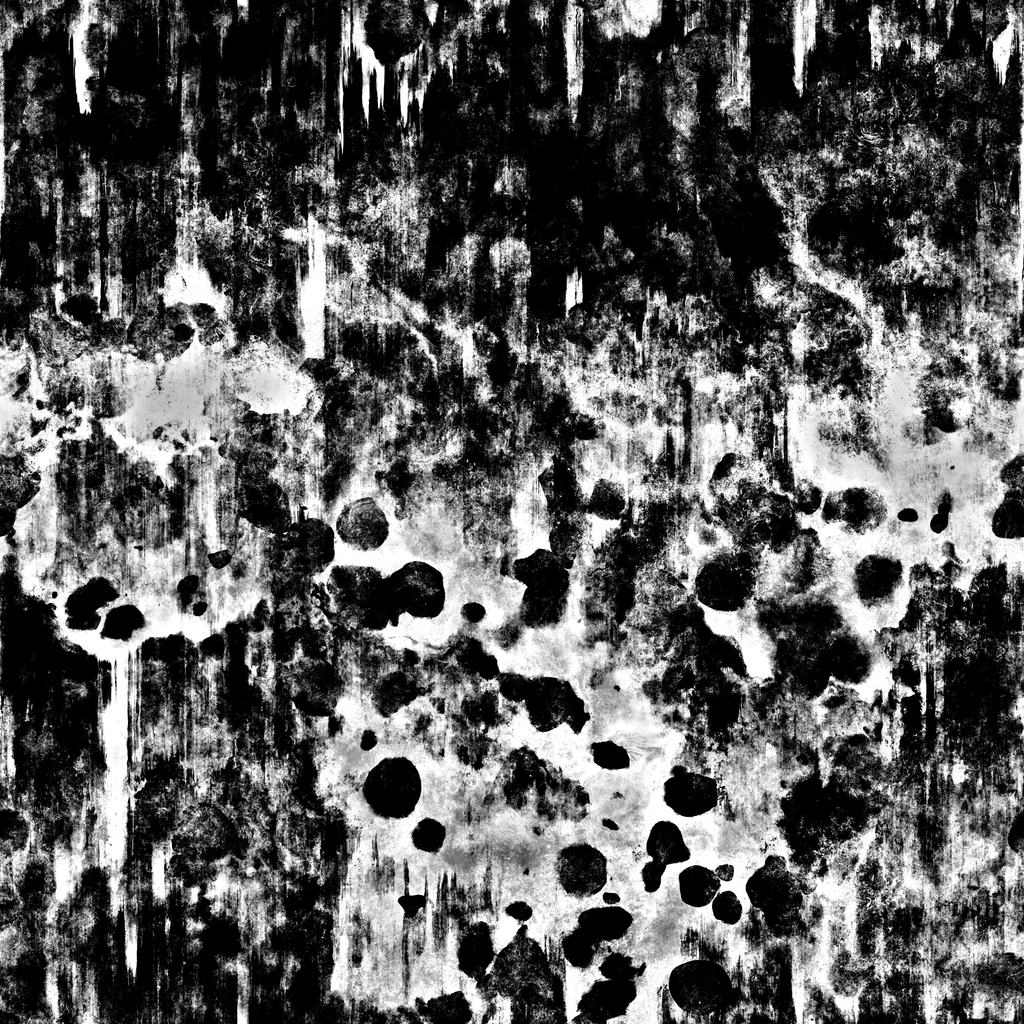
Texture map type: Metalness